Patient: sex M, age 61
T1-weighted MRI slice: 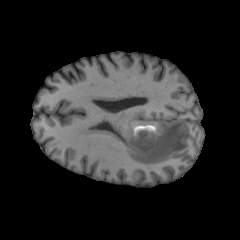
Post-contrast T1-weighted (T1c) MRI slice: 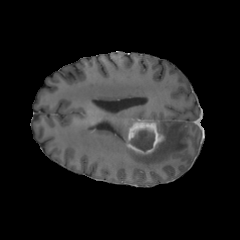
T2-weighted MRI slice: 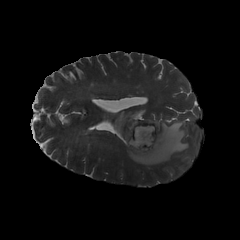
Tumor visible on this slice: yes
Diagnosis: Glioblastoma, IDH-wildtype
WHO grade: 4